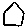
Label: hexagon